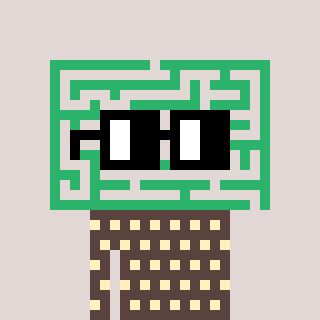
a pixel art character with square black glasses, a maze-shaped head and a darkbrown-colored body on a warm background